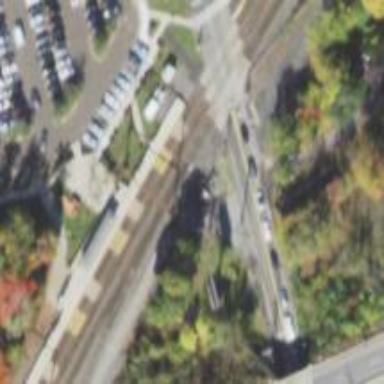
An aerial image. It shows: Railway spur junction.